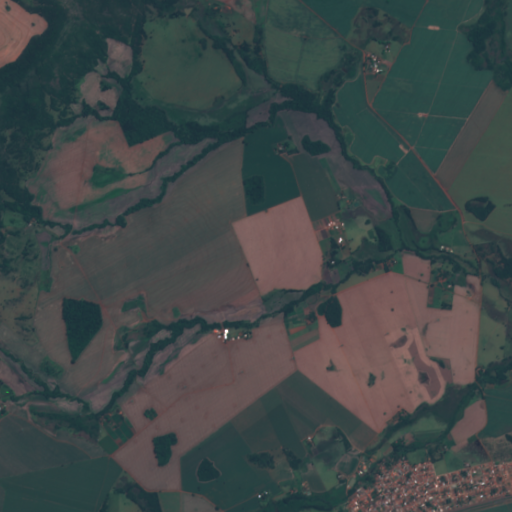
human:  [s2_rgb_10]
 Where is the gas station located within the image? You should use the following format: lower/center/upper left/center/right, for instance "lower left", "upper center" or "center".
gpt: The gas station is located in the lower right of the image.
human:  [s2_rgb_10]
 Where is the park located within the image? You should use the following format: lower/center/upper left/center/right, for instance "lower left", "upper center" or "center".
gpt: The park is located in the lower right of the image.
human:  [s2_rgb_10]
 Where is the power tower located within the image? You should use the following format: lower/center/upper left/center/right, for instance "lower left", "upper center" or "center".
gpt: There is no power tower in the image.